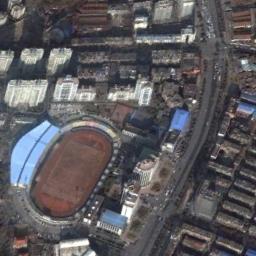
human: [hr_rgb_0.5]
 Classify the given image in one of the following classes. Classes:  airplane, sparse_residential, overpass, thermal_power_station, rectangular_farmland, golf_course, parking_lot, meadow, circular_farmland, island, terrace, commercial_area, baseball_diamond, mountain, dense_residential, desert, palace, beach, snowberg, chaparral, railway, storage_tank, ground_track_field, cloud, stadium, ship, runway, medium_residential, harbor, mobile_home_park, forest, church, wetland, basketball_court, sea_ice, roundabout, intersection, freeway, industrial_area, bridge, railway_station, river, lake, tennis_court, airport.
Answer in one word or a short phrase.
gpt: stadium